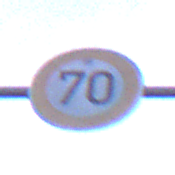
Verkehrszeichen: Geschwindigkeit70
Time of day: SunriseSunset
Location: Outdoor (Suburban)
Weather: PartlyCloudy
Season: NotSpecified
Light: Natural